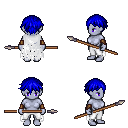
a pixel art fantasy rpg character, female body template, dark elf, purple skin, white tattered cape, white pants, blue short bangs hairstyle, cloth bracers, spear, four views (front, back, left, right), 2x2 character sprite sheet, small pixel art, hard edges, no anti-aliasing